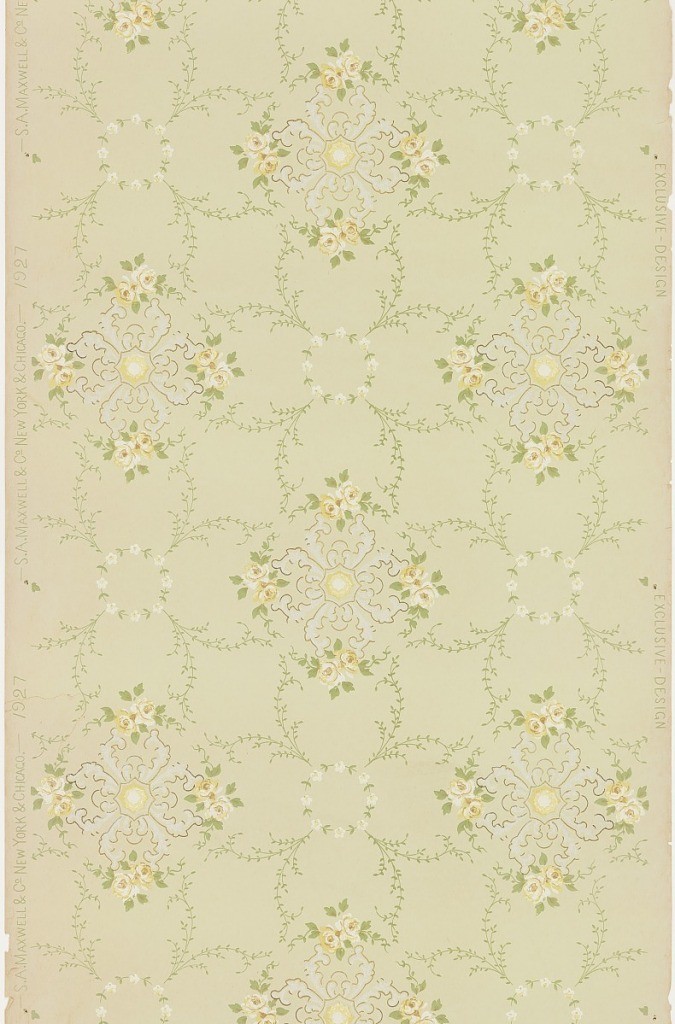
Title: Ceiling paper
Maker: Maxwell & Co., S.A., Chicago, Illinois, USA
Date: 1905–1915
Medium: Machine-printed paper, liquid mica
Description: Alternating medallions inside yellow rose wreaths and white flower wreaths with petal-shaped vining tendrils. Ground is light green. Printed in white, silver mica, green, yellow, and brown.
Printed in selvedge: "S. A. Maxwell & Co. New York & Chicago 2329" "Exclusive Design"